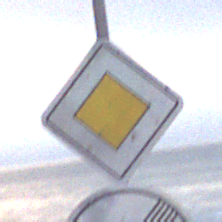
Verkehrszeichen: Vorfahrtsstrasse
Zusatzzeichen unten: EndeUeberholverbotKraftfahrzeuge
Umgebung: Outdoor, Beach
Tageszeit: SunriseSunset
Wetter: Overcast
Licht: Natural
Jahreszeit: NotSpecified
Kontrast: LowContrast